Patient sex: M
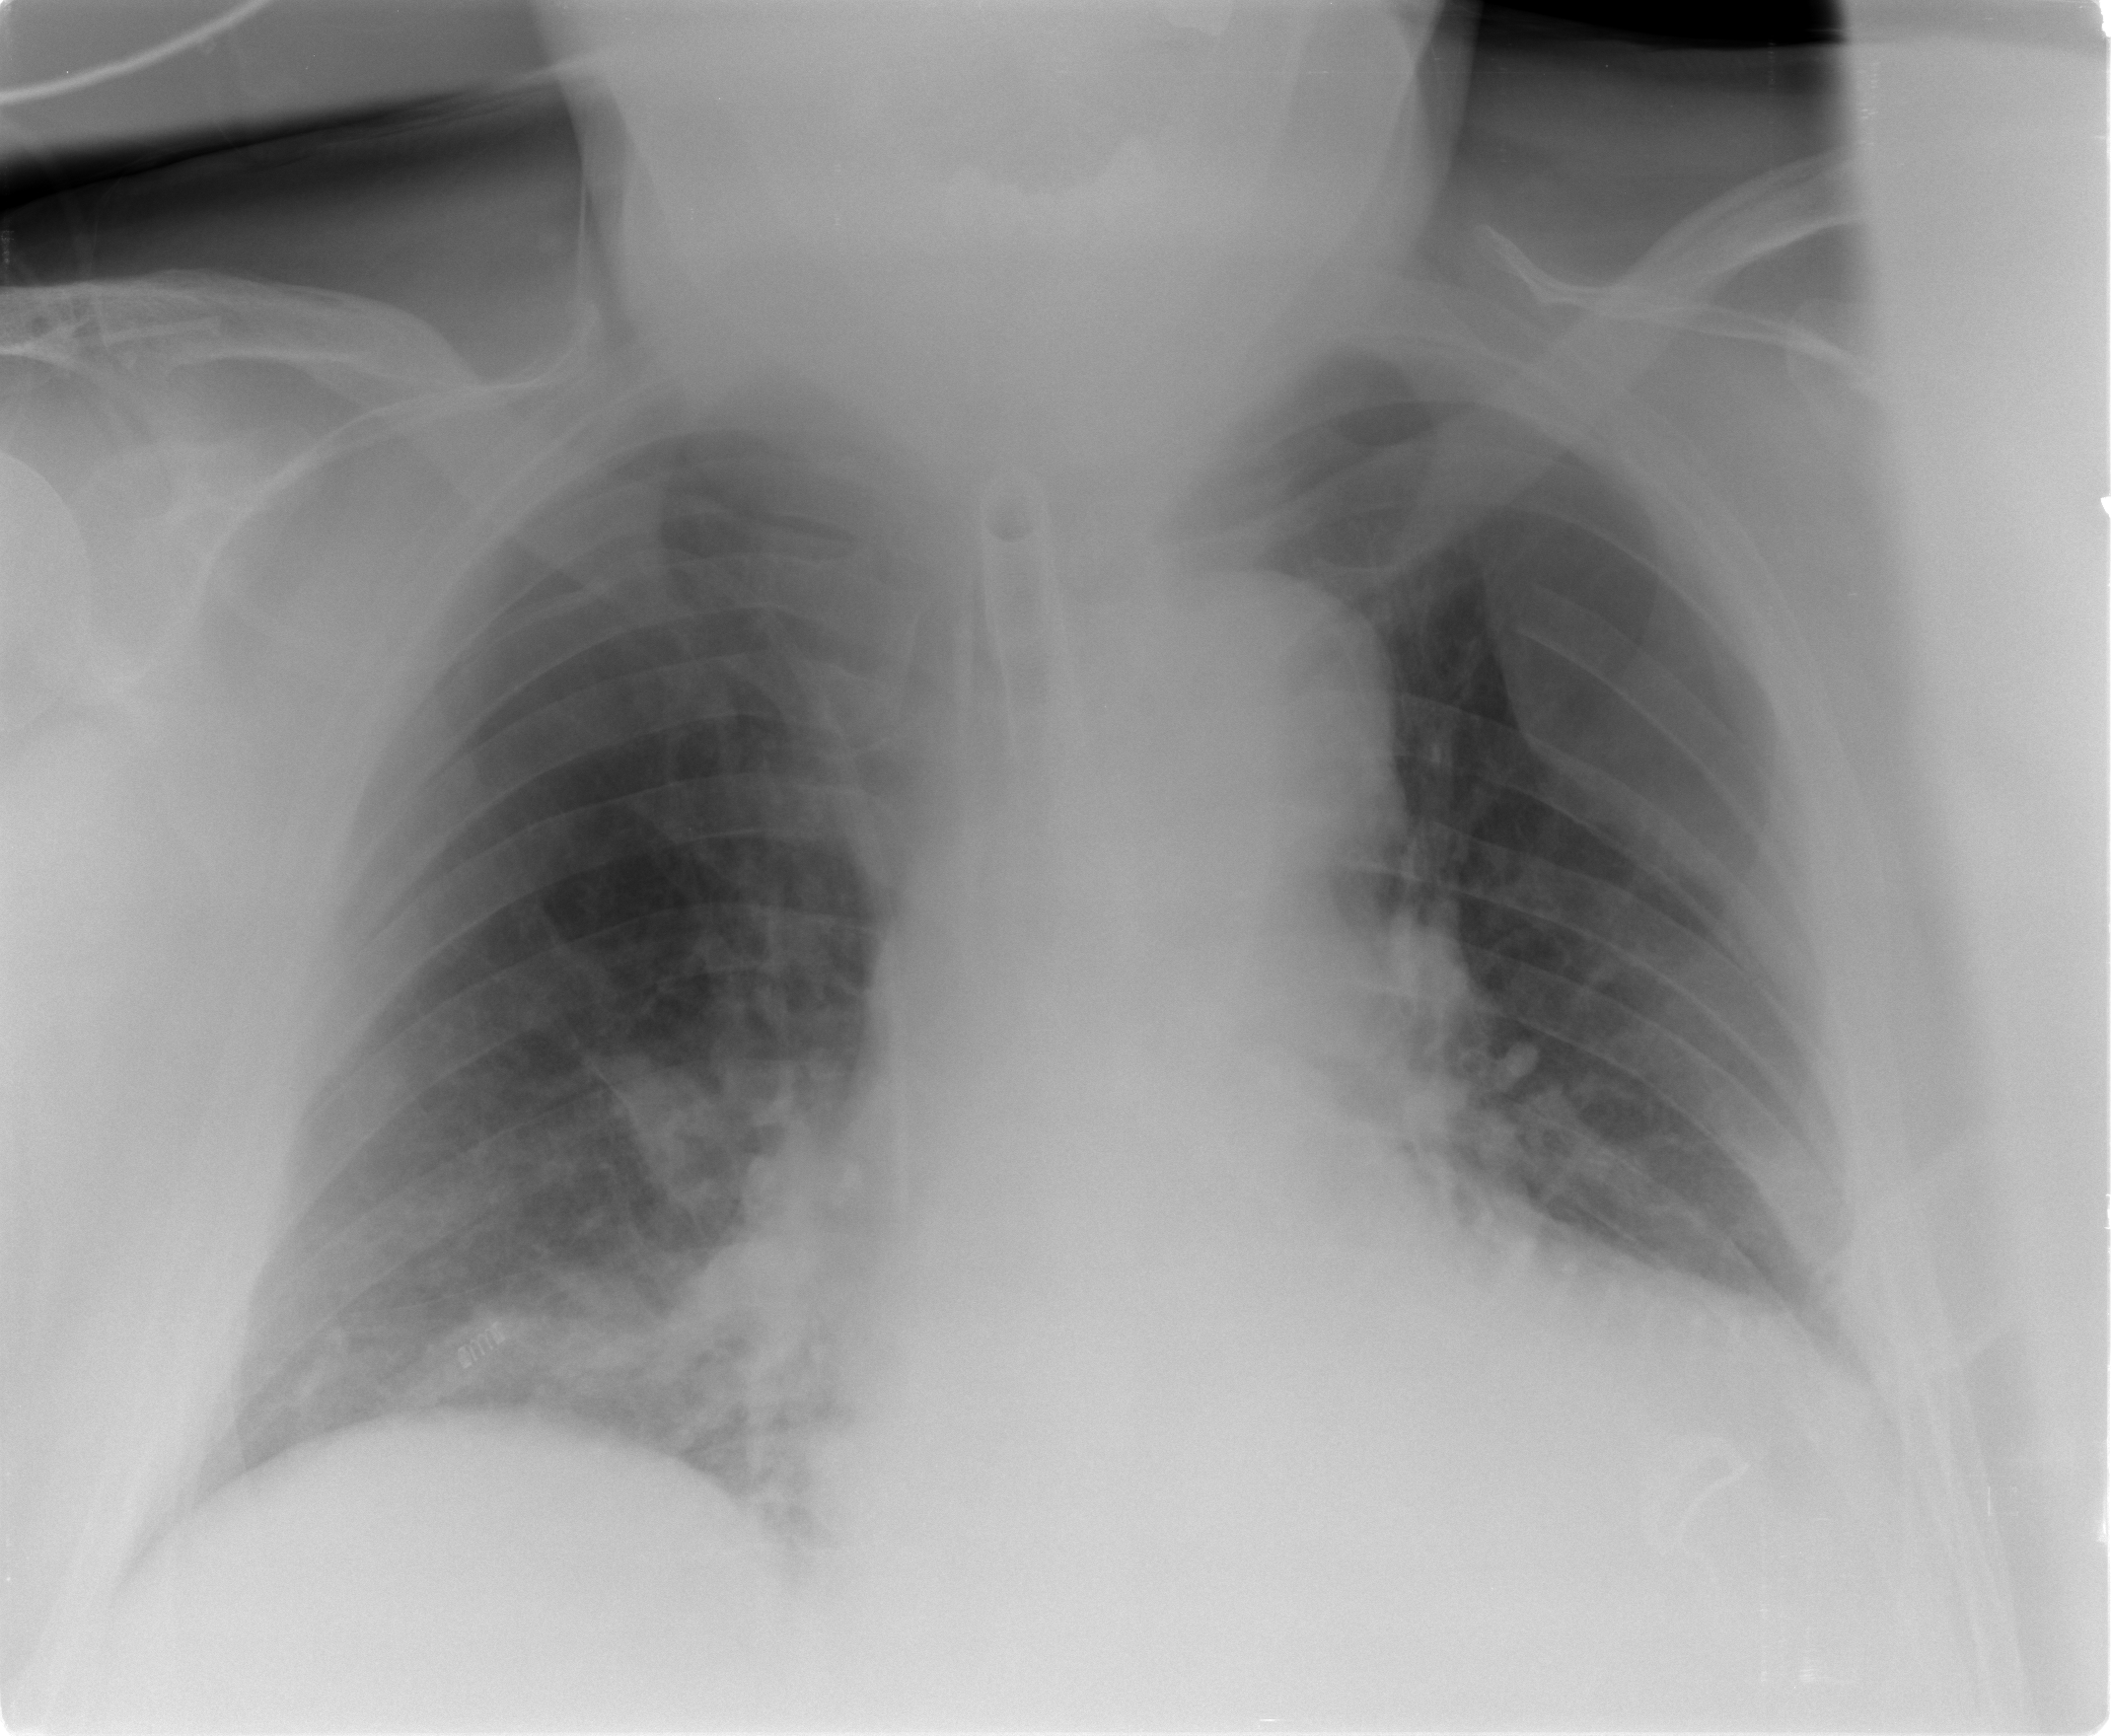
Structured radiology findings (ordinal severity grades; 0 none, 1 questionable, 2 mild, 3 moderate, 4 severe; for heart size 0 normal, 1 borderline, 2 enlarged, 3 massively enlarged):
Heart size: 2
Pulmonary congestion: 1
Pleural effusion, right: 0
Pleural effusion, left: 2
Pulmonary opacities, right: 2
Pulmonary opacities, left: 0
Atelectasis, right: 2
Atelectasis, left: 2